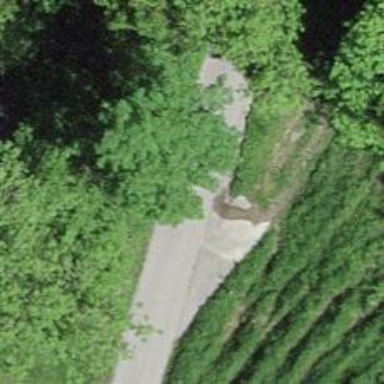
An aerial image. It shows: Service road with gravel surface of grade 2 track type.